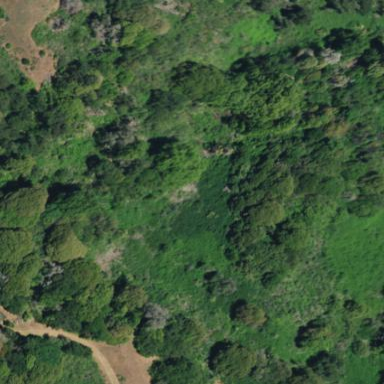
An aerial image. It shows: Area covered in scrub vegetation.